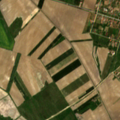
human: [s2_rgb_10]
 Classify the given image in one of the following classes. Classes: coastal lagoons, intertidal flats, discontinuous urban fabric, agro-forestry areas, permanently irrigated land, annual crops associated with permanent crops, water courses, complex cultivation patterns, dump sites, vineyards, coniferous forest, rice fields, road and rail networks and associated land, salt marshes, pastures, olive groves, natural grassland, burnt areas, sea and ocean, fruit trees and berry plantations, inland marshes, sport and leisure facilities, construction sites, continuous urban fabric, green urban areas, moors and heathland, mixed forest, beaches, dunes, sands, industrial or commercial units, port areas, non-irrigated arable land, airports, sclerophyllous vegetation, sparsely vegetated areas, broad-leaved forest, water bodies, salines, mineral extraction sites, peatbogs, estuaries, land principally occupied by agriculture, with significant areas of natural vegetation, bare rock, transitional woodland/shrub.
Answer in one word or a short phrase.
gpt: discontinuous urban fabric, non-irrigated arable land, pastures